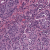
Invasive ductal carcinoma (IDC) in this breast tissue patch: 1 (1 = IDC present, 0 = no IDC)